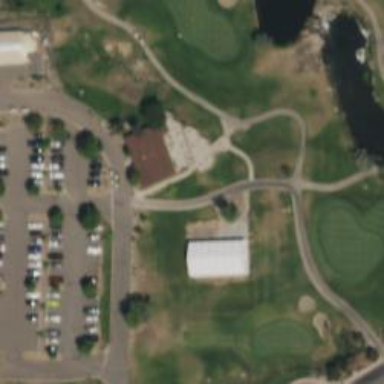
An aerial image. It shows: Path designated for golf carts.